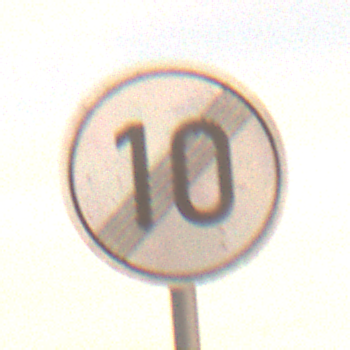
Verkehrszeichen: EndeGeschwindigkeit10
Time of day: SunriseSunset
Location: Outdoor (Nature)
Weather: PartlyCloudy
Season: NotSpecified
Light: Natural